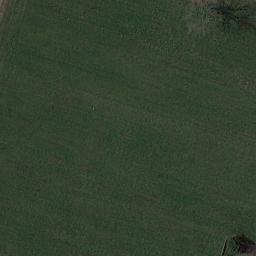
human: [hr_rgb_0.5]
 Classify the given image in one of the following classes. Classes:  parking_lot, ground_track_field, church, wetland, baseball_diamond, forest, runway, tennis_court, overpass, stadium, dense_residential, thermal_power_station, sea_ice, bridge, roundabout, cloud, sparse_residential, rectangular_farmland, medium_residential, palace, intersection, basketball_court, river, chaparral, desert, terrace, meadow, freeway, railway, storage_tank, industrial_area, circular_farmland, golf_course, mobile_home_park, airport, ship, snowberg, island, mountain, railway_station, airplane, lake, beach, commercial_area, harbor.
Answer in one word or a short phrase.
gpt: meadow